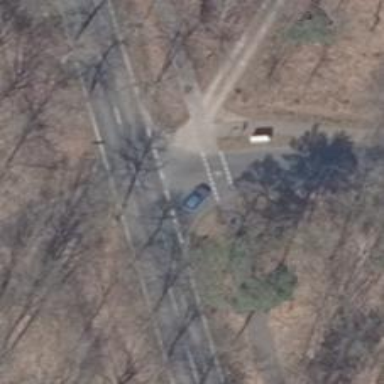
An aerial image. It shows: Unmarked crossing on the road.